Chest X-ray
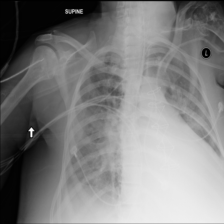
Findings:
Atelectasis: negative
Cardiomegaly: negative
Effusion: positive
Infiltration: negative
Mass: negative
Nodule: negative
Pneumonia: negative
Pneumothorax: negative
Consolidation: negative
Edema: negative
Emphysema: negative
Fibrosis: negative
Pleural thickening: negative
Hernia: negative